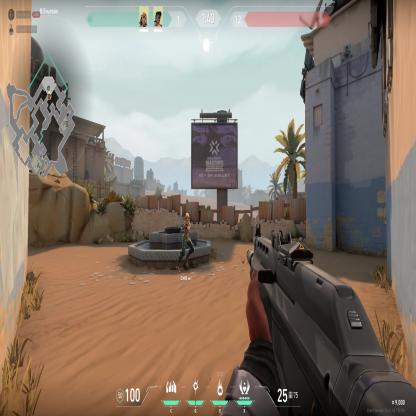
Label: teammate